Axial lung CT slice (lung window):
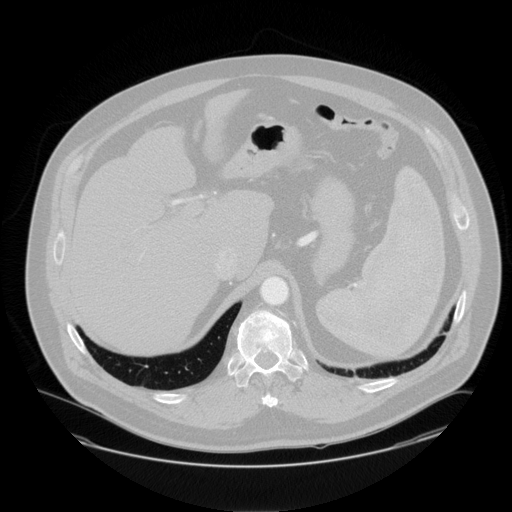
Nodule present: no